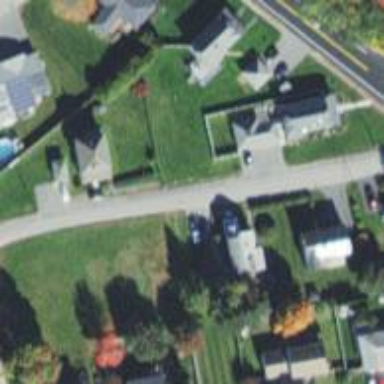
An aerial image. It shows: Driveway leading to service road.